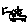
Label: car